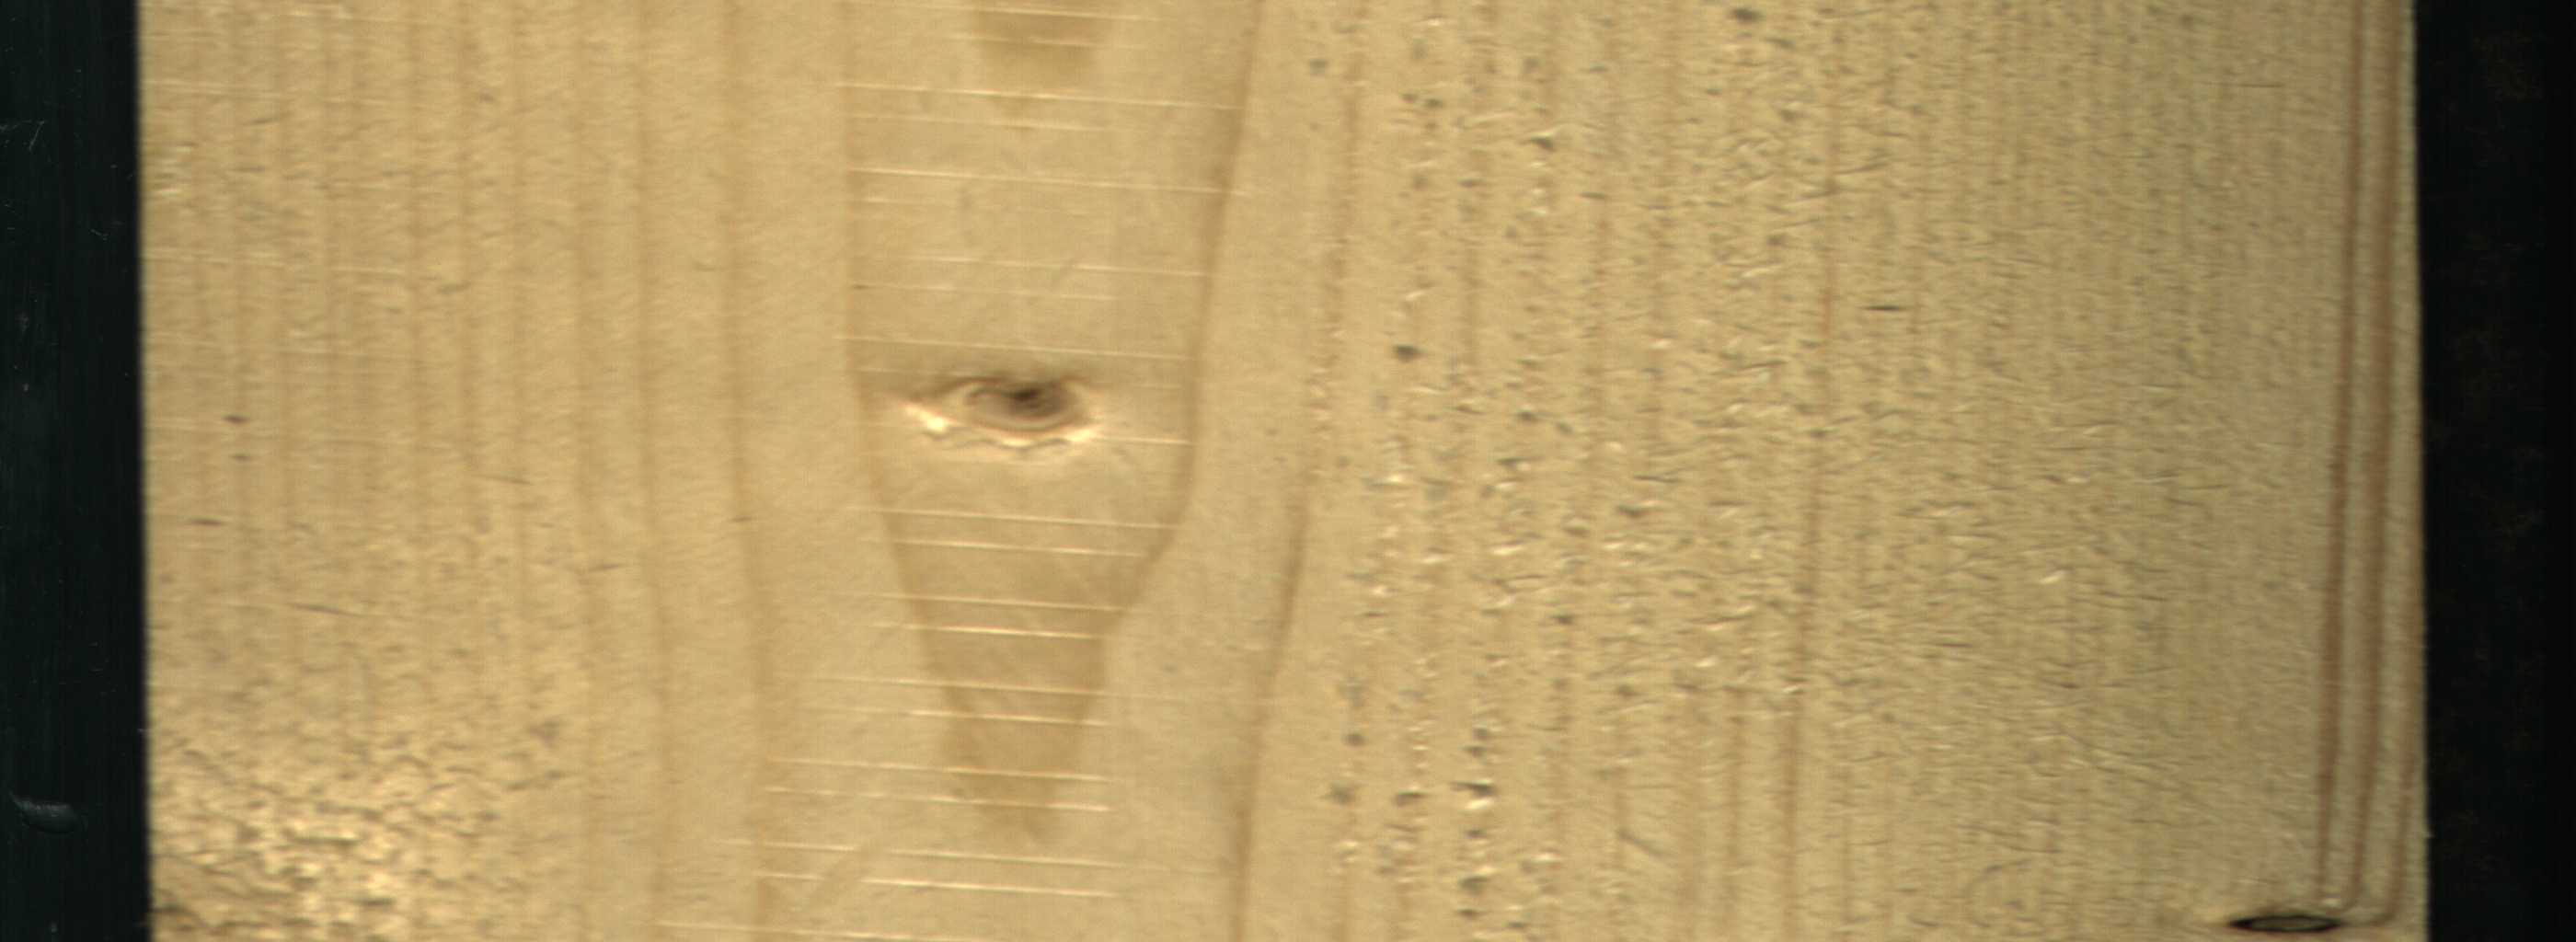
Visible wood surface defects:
Dead_Knot
Live_Knot